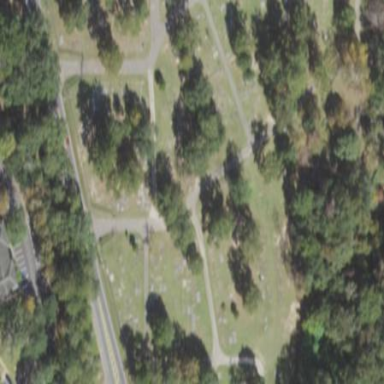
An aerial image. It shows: Cemetery.